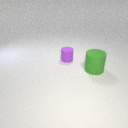
large green rubber cylinder to the right of small purple rubber cylinder